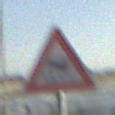
Verkehrszeichen: SchleuderOderRutschgefahr
Umgebung: Outdoor, Suburban
Tageszeit: MorningAfternoon
Wetter: PartlyCloudy
Licht: Natural
Jahreszeit: NotSpecified
Kontrast: HighContrast